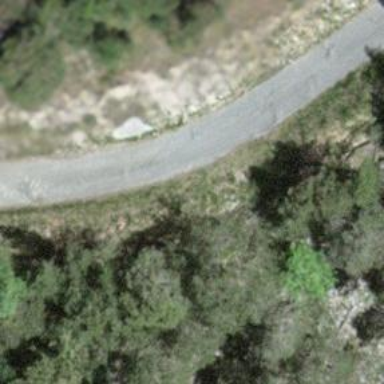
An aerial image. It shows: Well-maintained track road of grade 1.